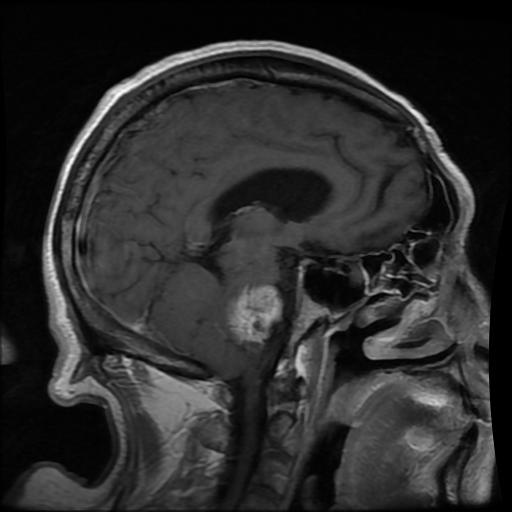
Label: meningioma